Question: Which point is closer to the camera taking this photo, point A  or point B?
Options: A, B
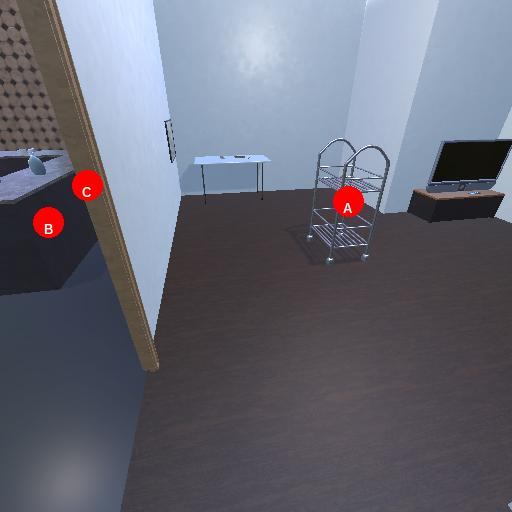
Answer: A